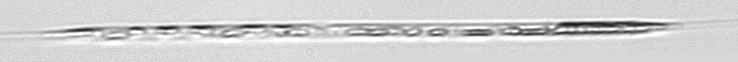
Label: Rhizosolenia